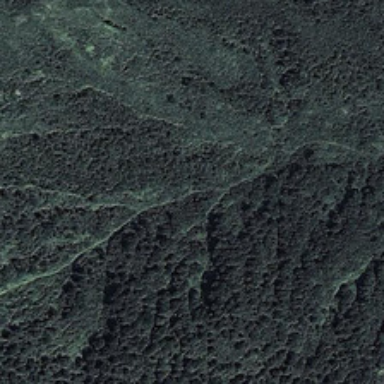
There is a river flowing through the forest .